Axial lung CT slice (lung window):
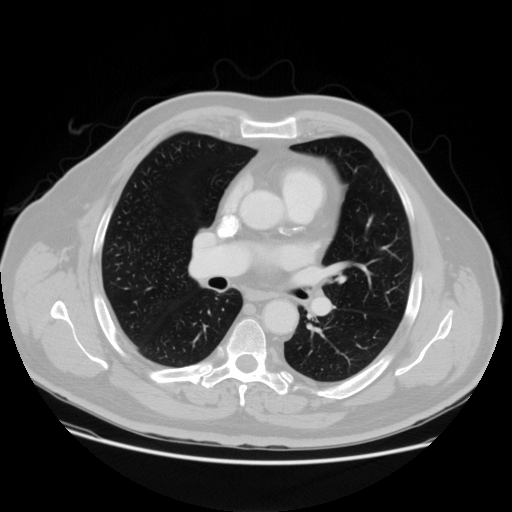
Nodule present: no